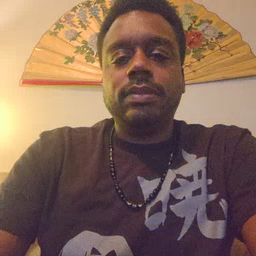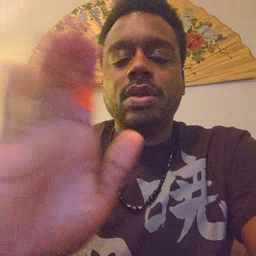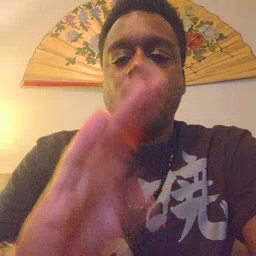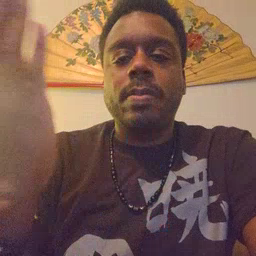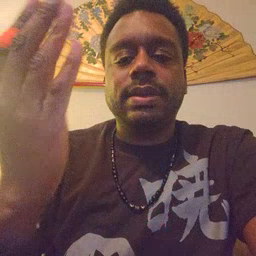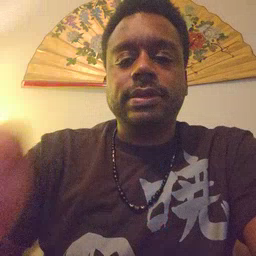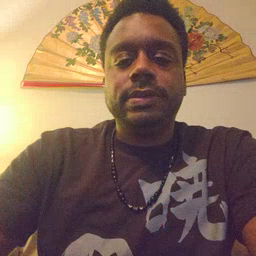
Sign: open